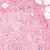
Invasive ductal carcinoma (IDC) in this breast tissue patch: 0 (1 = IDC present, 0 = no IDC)